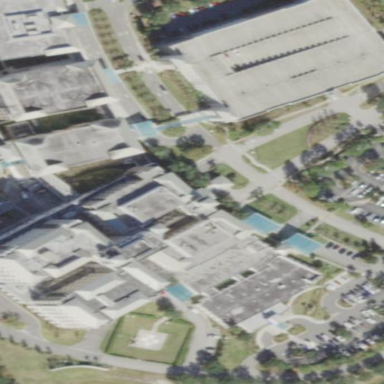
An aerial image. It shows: Healthcare facility identified as hospital.